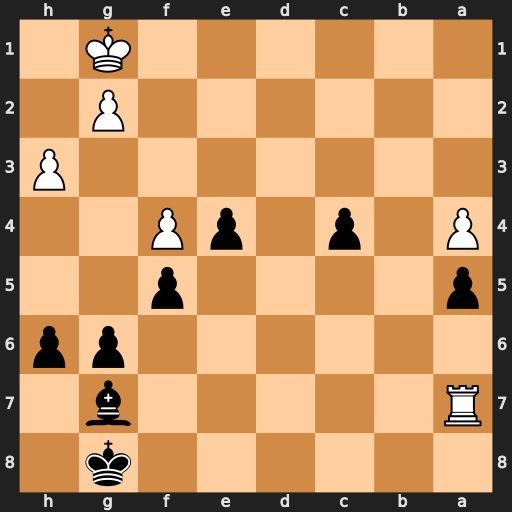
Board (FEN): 6k1/R5b1/6pp/p4p2/P1p1pP2/7P/6P1/6K1
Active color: b
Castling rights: -
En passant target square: -
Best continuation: Bd4+ Kf1 Bxa7